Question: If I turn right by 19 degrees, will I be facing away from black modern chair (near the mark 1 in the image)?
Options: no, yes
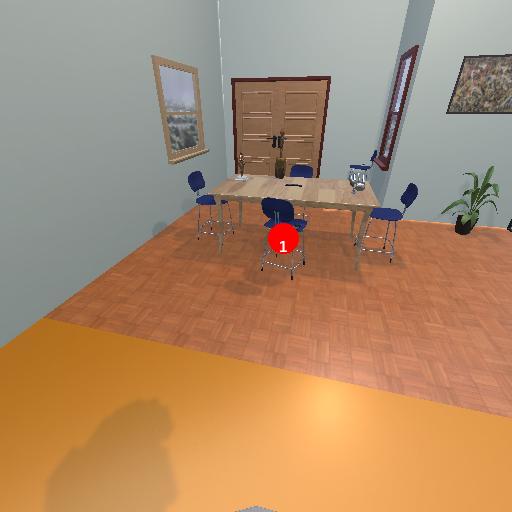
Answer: no